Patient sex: M
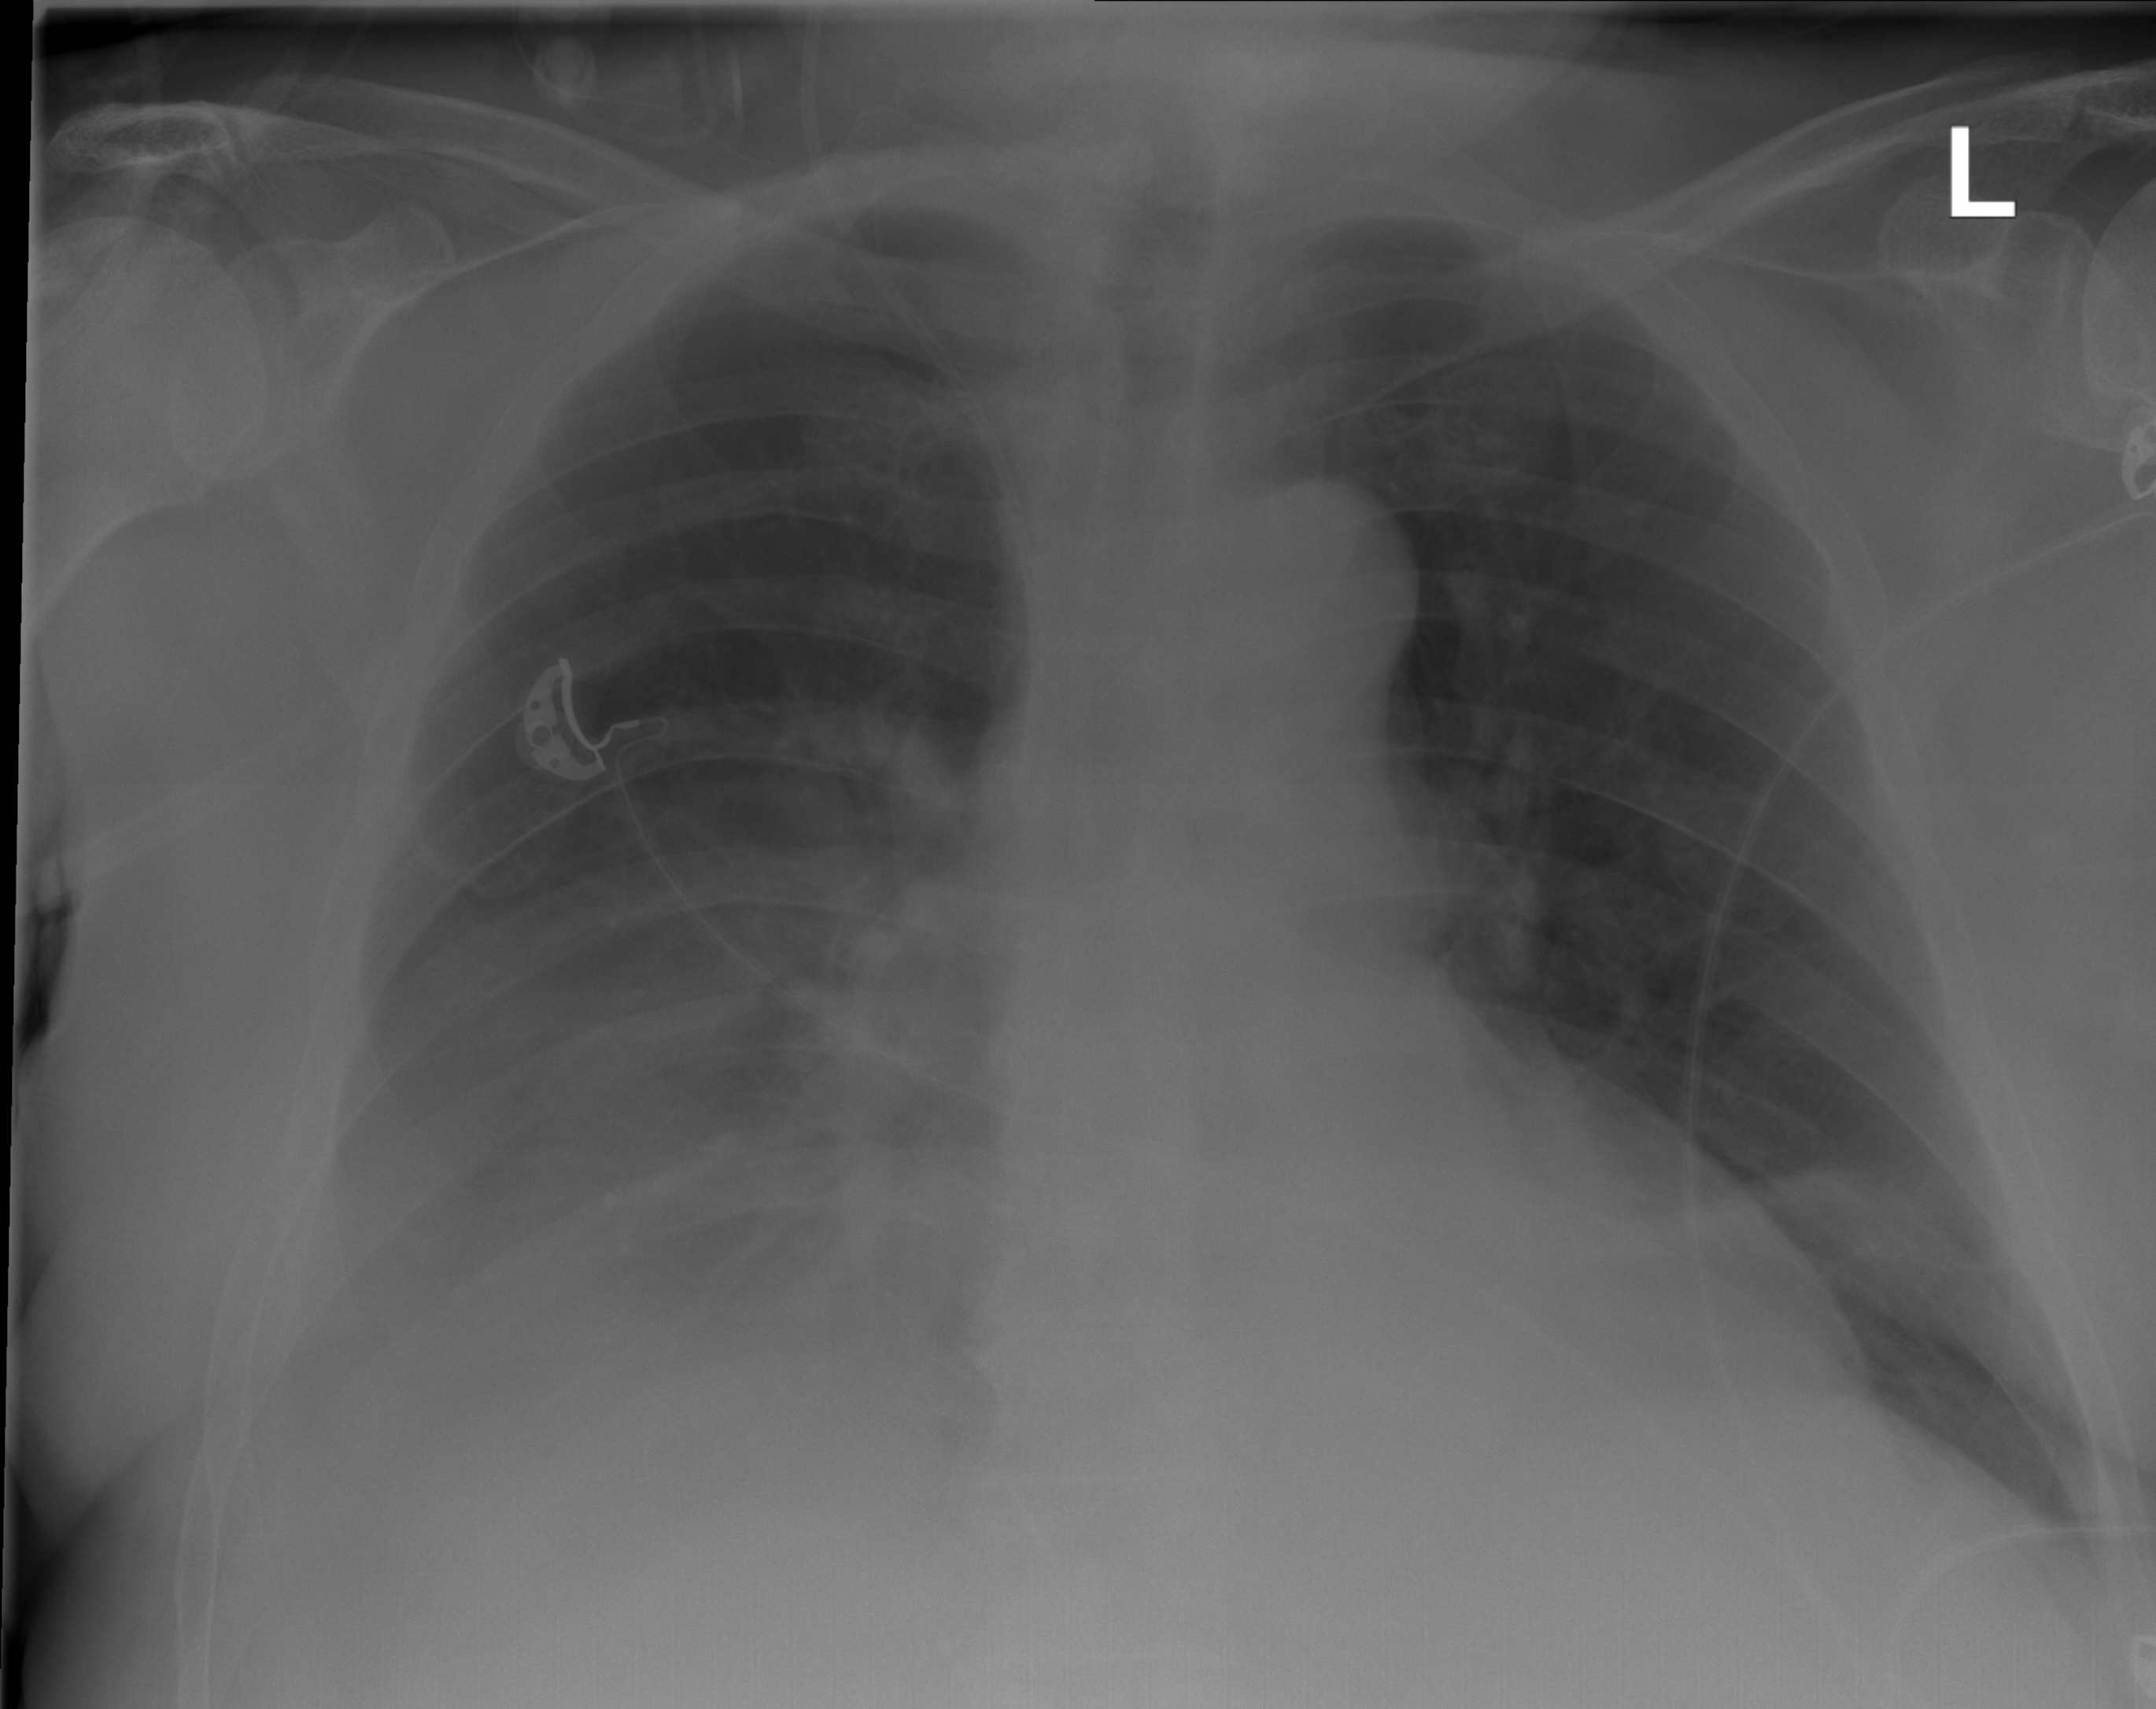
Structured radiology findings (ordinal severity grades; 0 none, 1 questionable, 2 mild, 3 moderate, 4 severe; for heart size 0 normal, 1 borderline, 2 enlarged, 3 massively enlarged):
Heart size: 0
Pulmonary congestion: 0
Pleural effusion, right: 3
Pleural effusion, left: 0
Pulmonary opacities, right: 0
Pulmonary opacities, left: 0
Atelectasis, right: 0
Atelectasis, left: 2